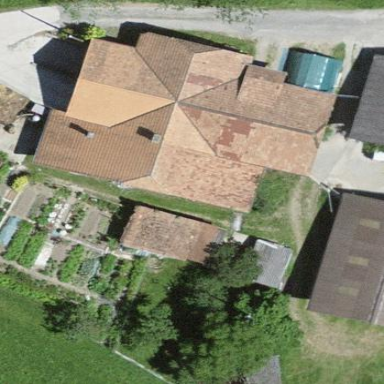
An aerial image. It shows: Farm building.